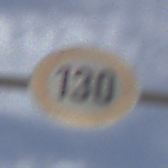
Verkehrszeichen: Geschwindigkeit130
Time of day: MorningAfternoon
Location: Outdoor (Suburban)
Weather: PartlyCloudy
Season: NotSpecified
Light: Natural